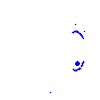
Particle: pion